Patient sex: M
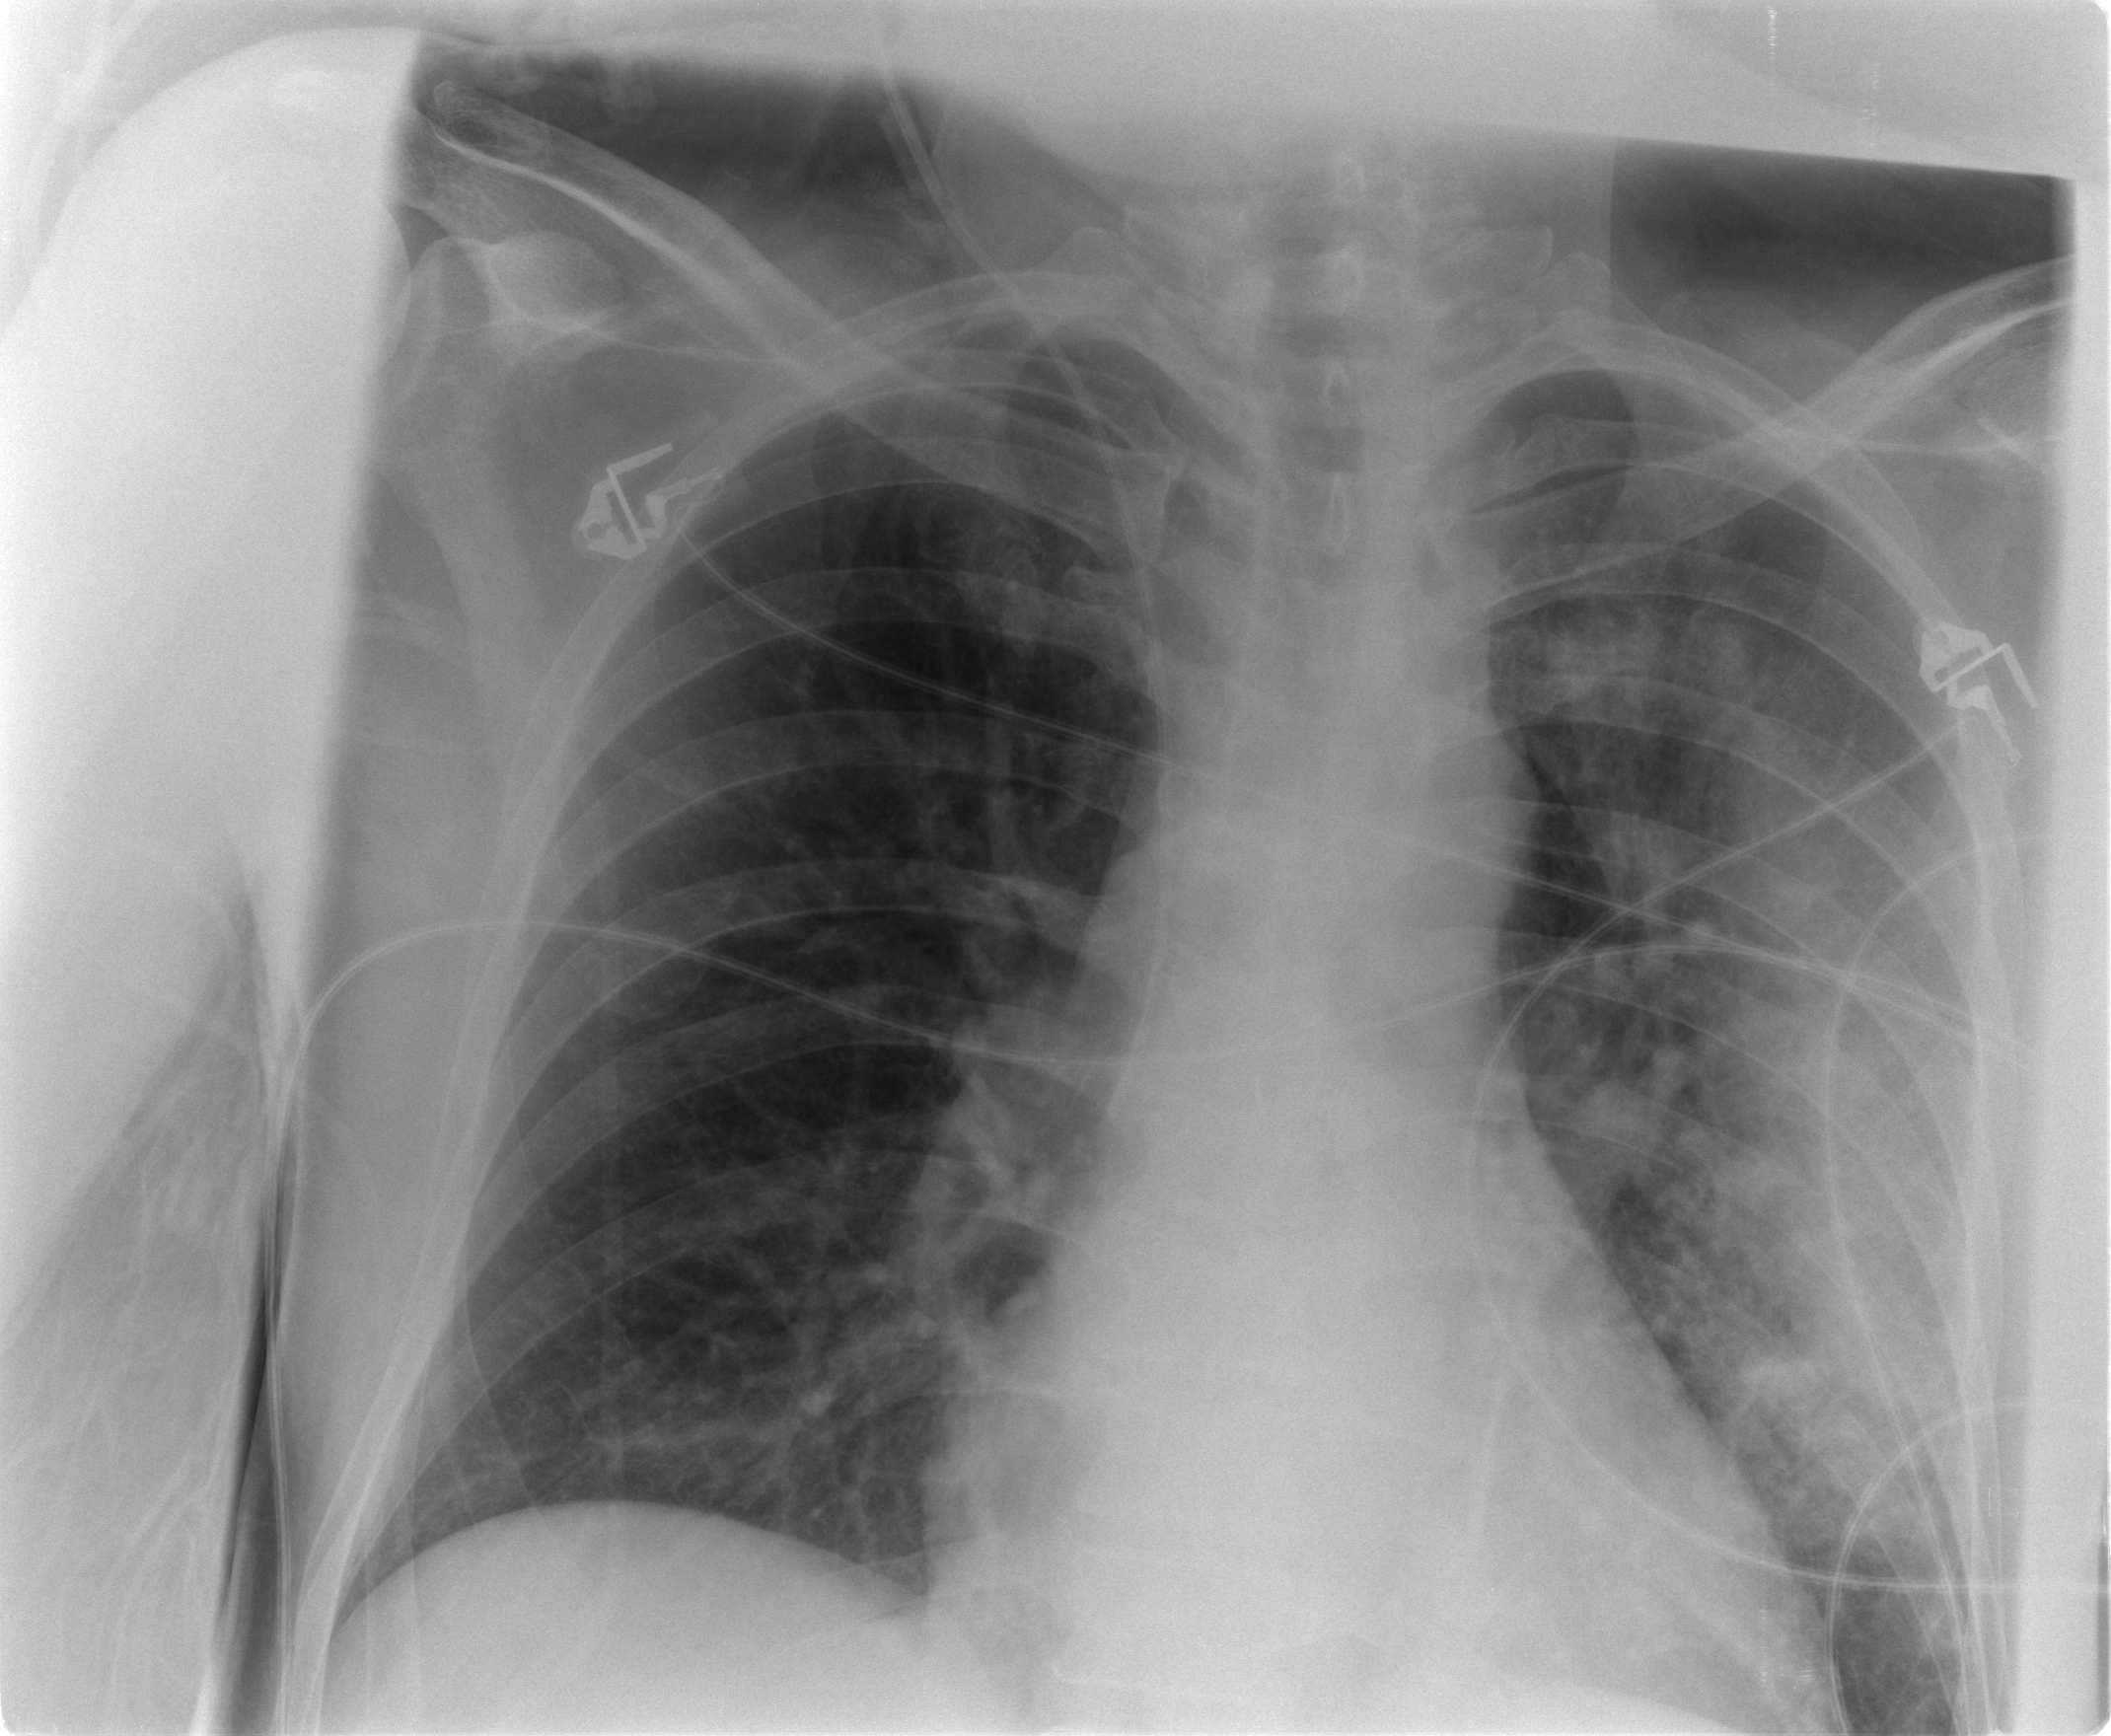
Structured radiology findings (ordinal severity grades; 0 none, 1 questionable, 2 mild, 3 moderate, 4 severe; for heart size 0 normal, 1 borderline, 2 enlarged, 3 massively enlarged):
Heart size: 0
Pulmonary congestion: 0
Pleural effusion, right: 0
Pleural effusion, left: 1
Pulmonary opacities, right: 0
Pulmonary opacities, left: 4
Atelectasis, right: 1
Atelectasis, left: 3